Question: I'm trying to get input from text boxes to bind to scope variables as actual JavaScript Date objects, not strings. The inputs are generated dynamically so I'm unable to cast/convert before the values are sent to the server.
So far, I have created a directive that uses moment.js to parse the value on the scope, and convert it to a Date() object. The problem seems to be that angular converts the value back to a string immediately after. I guess it rechecks the html input and overwrites the Date() object set in the directive.
<URL>
'''
(function () {
'use strict';
angular.module('app', ['ng'])
.controller('myController', ['$scope', function() {
$scope.testObj = null;
}])
.directive('dateBinding', function () {
return {
restrict: 'A',
require: 'ngModel',
scope: false,
link: function (scope, element, attrs, ngModel) {
var parseFormat = attrs.dateBinding;
scope.$watch(
function() {
console.log('watching model', ngModel.$modelValue);
return ngModel.$modelValue;
},
function (val) {
console.log('recieved model', val);
if (val && typeof val == 'string') {
console.log('attempting parse date', val);
if(moment(val, parseFormat).isValid())
{
console.log('string is valid date');
ngModel.$modelValue = moment(val, parseFormat).toDate();
console.log('completed value assignment', ngModel.$modelValue);
console.log('model is of type ' + typeof ngModel.$modelValue);
console.log('model is date', (ngModel.$modelValue instanceof Date));
}
else
{
console.log('string is not a valid date');
}
}
}
);
}
};
})
} ());
'''
You can see the behaviour by opening the console in a browser while running the plunkr. The line 'completed value assignment' shows that at least momentarily, ngModel.$modelValue (from $scope.testObj) is a Date() object.
The final line in the output below shows the watch firing again, and the model value is once again a string as it appears in the html input.

How can I have the value persist as a Date object (once a valid date can be parsed).
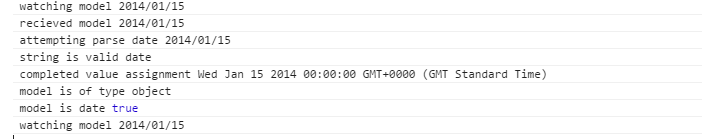
Answer: You have to use the '$parsers' and '$formatters' pipelines, described in the docs of 'ngModelController'. The code would be:
'''
.directive('dateBinding', function () {
return {
restrict: 'A',
require: 'ngModel',
scope: false,
link: function (scope, element, attrs, ngModel) {
var parseFormat = attrs.dateBinding;
function parse(value) {
var m = moment(value, parseFormat);
if( m && m.isValid() ) {
ngModel.$setValidity('dateBinding', true);
return m.toDate();
}
else {
ngModel.$setValidity('dateBinding', false);
return; // undefined
}
}
function format(value) {
if( value && value instanceof Date ) {
return moment(d).format(parseFormat);
}
else {
return '';
}
}
ngModel.$formatters.push(format);
ngModel.$parsers.unshift(parse);
}
};
});
'''
See (and play with) the forked plunk: <URL>